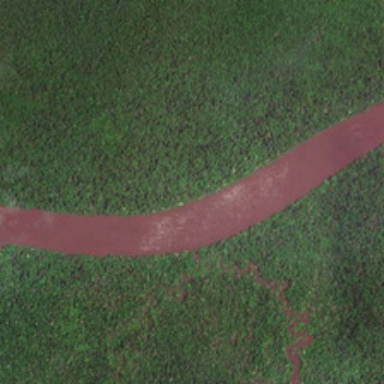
Many green trees are in two sides of a khaki river .